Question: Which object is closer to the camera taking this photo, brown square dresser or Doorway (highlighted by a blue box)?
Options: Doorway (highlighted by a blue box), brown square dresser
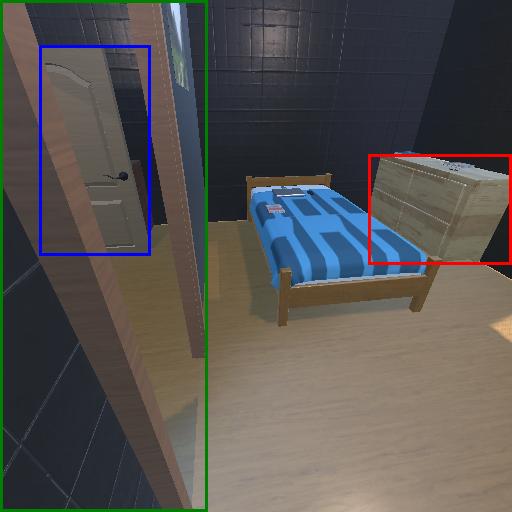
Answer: Doorway (highlighted by a blue box)